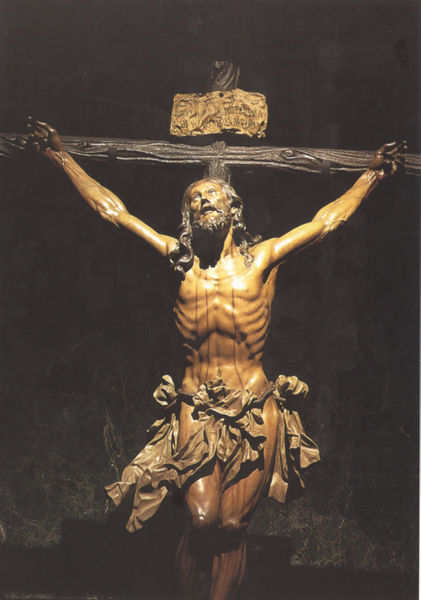
Titel: Sterbender Christus (El Cachorro)
Künstler: Francisco Ruiz Gijón
Standort: Sevilla, Iglesia del Patrocinio (EU - E - Andalusien)
Schlagwörter: lendenschurz, nackt, umhang, braun, holz, licht, blick, tuch, bart, arme, bibel, falten, hände, kirche, gold, stoff, locken, renaissance, skulptur, statue, tafel, inschrift, nägel, foto, blut, kreuz, religion, rippen, hängend, christus, jesus, jesus christus, kreuzigung, leid, leiden, schmerz, kruzifix, erleuchtung, schmerzen, christentum, bildhauer, gekreuzigter, golgotha, passion, inri, schmerzensmann, leiden christi, messias, blick nach oben, anschrift, baumäste, crucifix, hjesus, cruxifix, crucifox, warum hast du mich verlassen, jesus am kreuz, erschöpfung, helligkeit